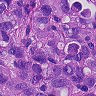
Metastatic tissue present: yes